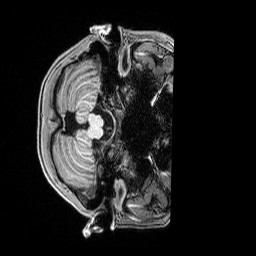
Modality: T1w
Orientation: axial
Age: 19
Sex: male
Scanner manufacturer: siemens
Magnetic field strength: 3 T
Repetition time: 2.8 s
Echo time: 0.00212 s